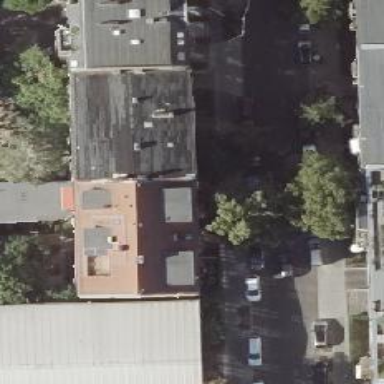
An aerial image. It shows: View of apartment building.